Question: In IntelliJ Idea 13.0.1 I created Gradle Project and add java plugin and create new task hello, as you can see from the picture but how can I execute:
'''
hello -q
'''
for example or
'''
clean build --refresh-dependencies -Pparam=10
'''
Is there a way to pass easy Gradle command line options

And one more why Gradle's tasks like
'''
tasks
'''
are not shown in ?
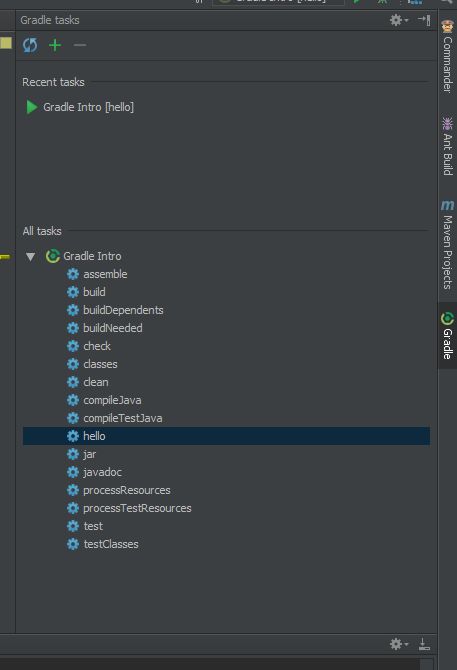
Answer: Unfortunately it's current not possible in stable version, but there is already solved <URL>